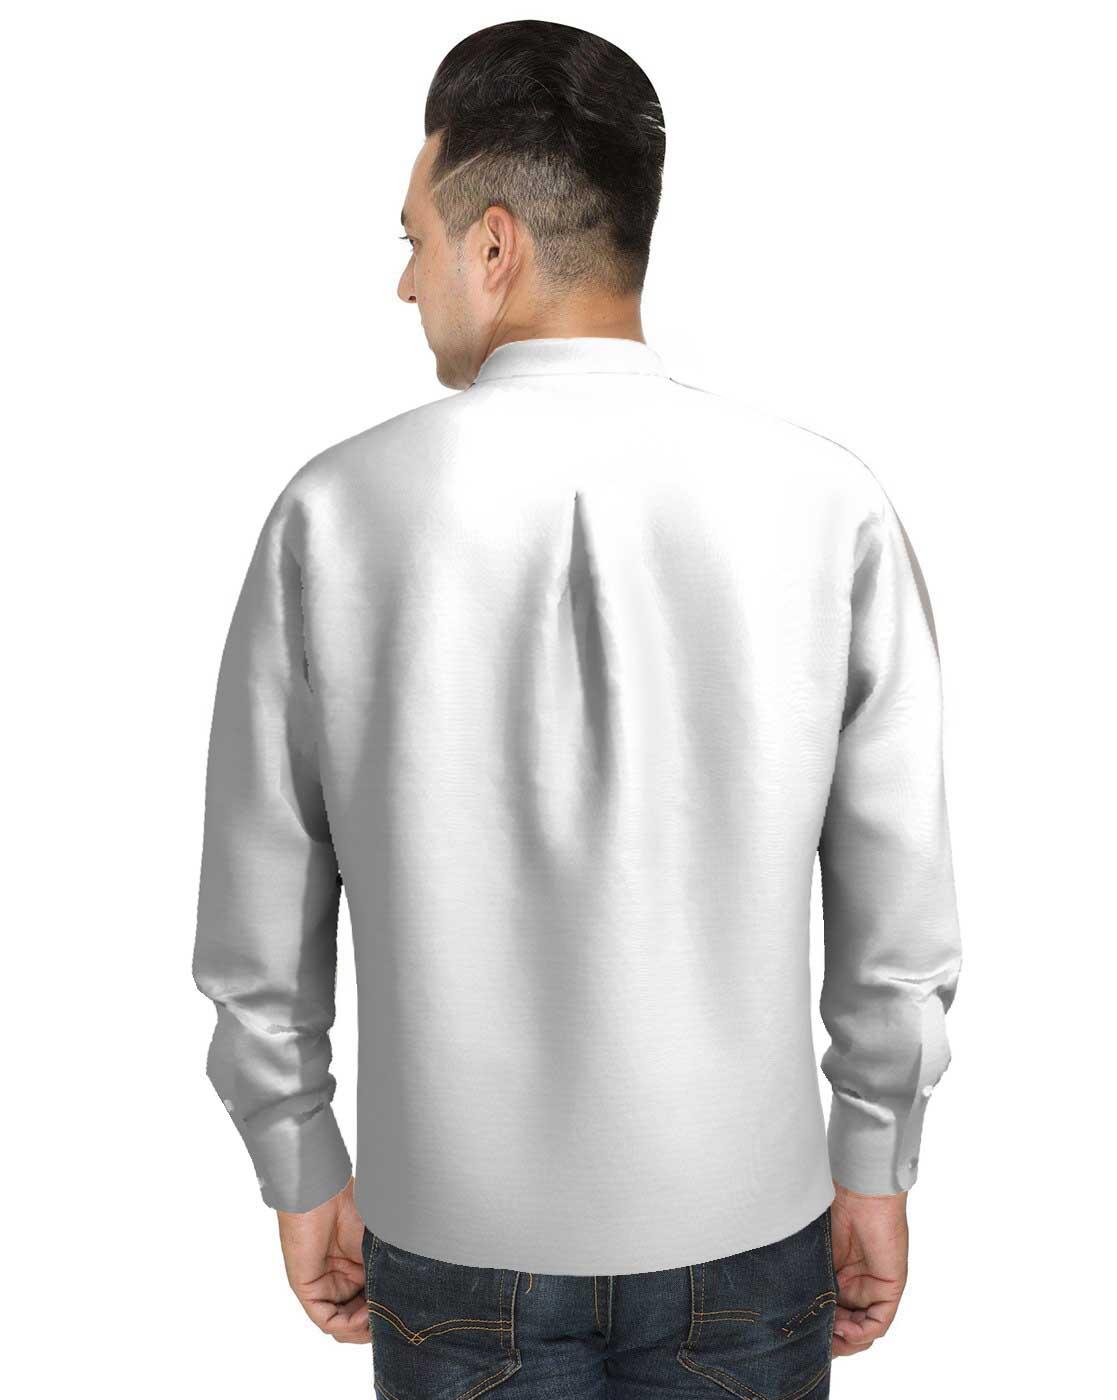
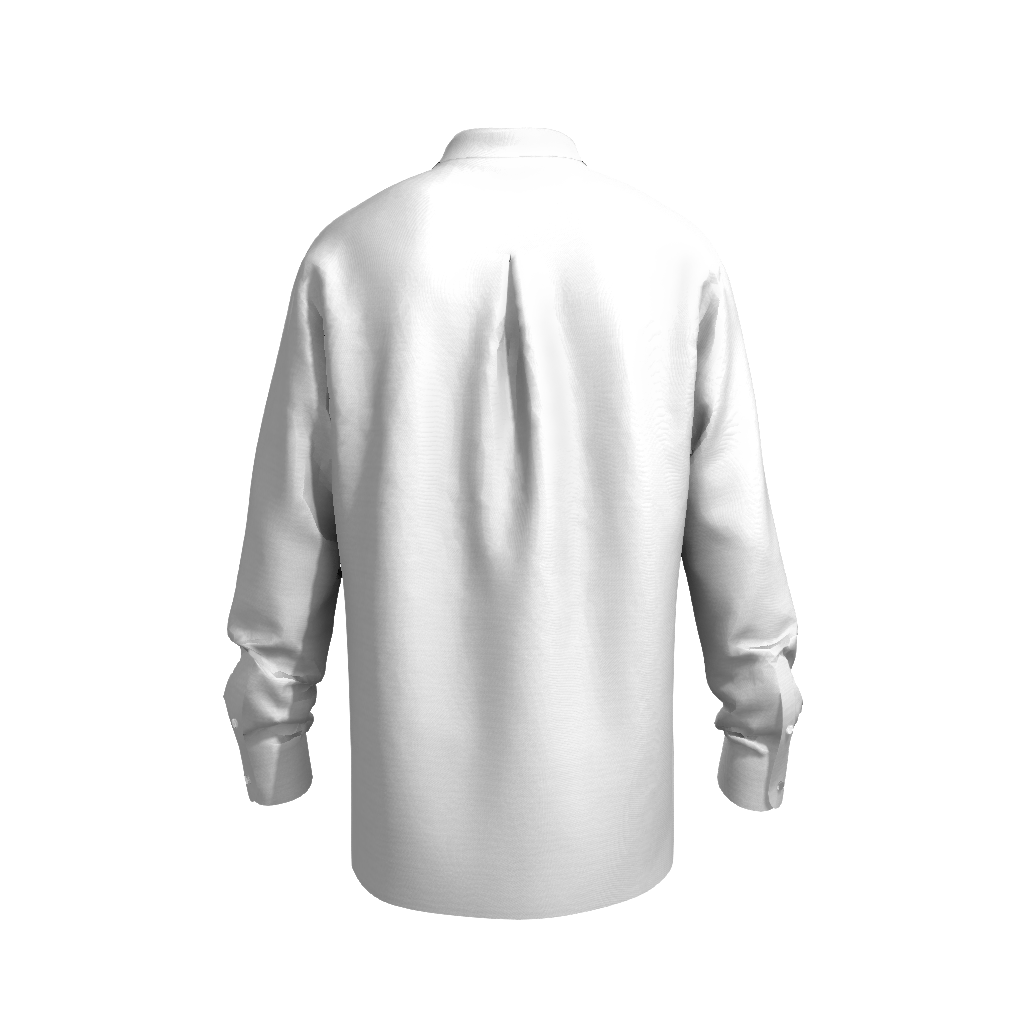
Clothing description: white regular fit button up tee